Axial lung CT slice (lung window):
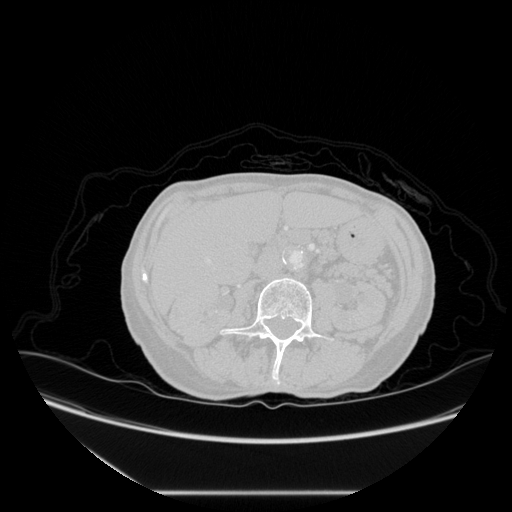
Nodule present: no